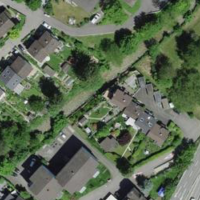
EUNIS habitat code: 54
Species observed at this site:
Lapsana communis